Aerial crown-view tile of a tropical tree (Barro Colorado Island, Panama), acquired 20240716:
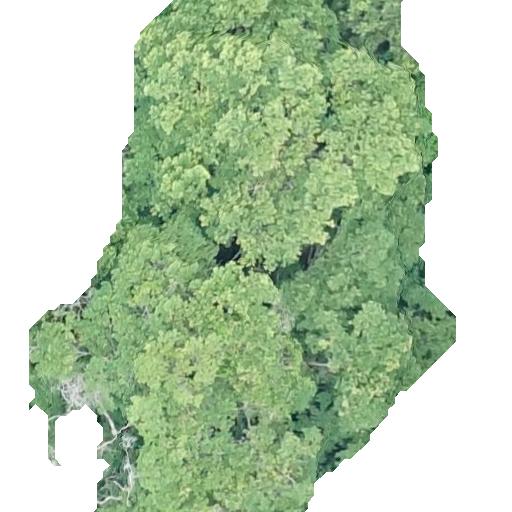
Species: Terminalia amazonia
GBIF accepted scientific name: Terminalia amazonica
Crown area: 297.896 m²